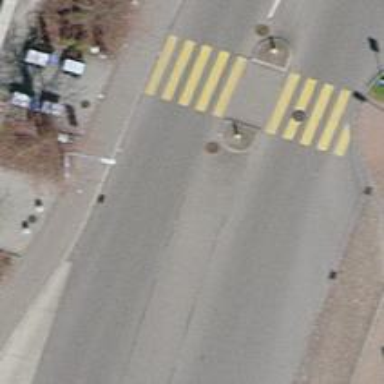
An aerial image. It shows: Bus stop with stop position for public transport.